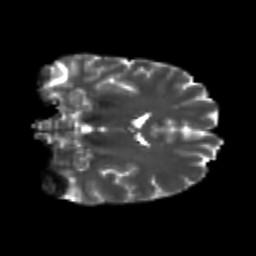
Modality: T2w
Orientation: coronal
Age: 22
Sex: male
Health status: healthy
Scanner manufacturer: philips
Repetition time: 7.386 s
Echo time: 0.08599 s